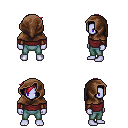
a pixel art fantasy rpg character, male body template, dark elf, purple skin, maroon long-sleeve shirt, teal pants, ruby red pixie cut hairstyle, cloth hood, cloth bracers, four views (front, back, left, right), 2x2 character sprite sheet, small pixel art, hard edges, no anti-aliasing